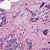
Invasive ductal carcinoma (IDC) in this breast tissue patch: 0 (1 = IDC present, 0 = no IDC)